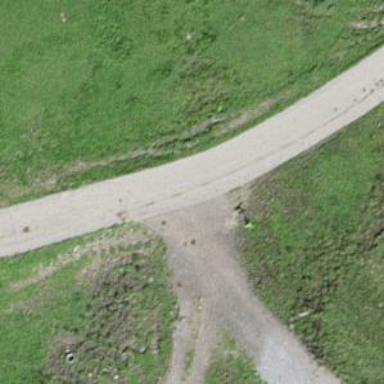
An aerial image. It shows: Gravel track with grade 4 classification.